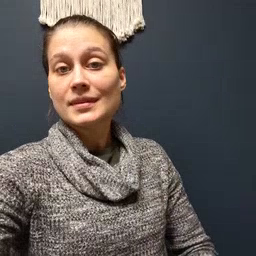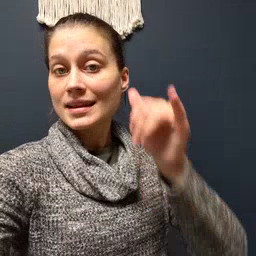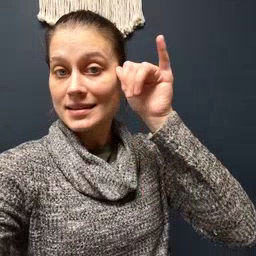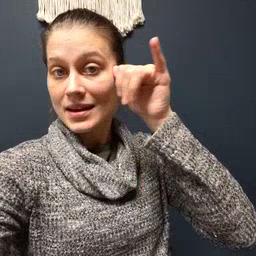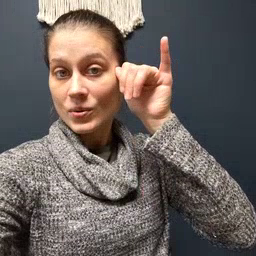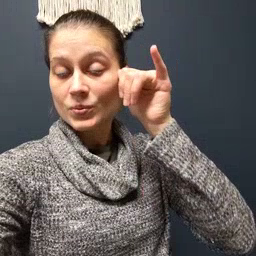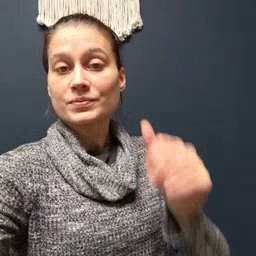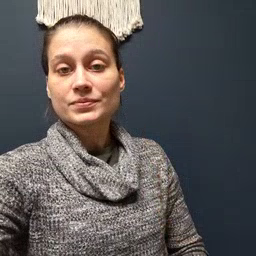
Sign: cow